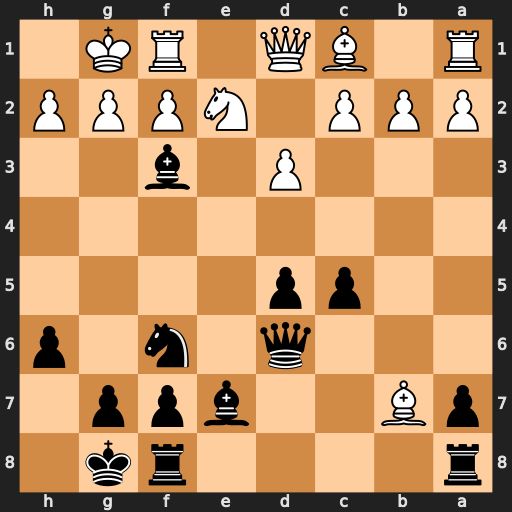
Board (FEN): r4rk1/pB2bpp1/3q1n1p/2pp4/8/3P1b2/PPP1NPPP/R1BQ1RK1
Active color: b
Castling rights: -
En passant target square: -
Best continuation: Bxe2 Qxe2 Rab8 Bc6 Qxc6